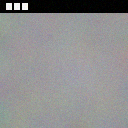
Screen state: on